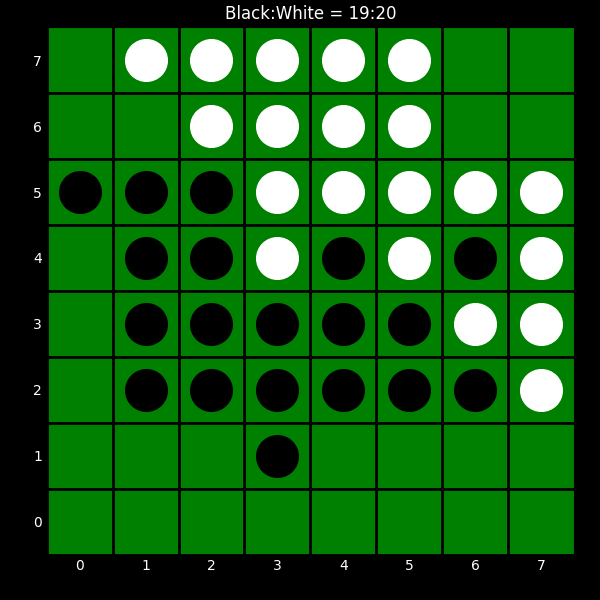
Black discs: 19
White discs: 20